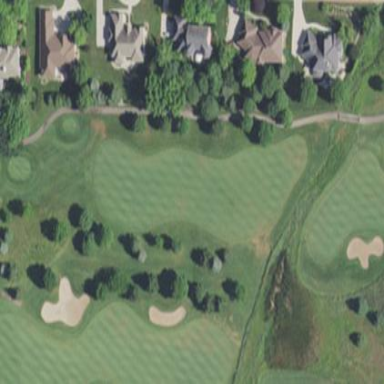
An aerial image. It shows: Scenic golf fairway.